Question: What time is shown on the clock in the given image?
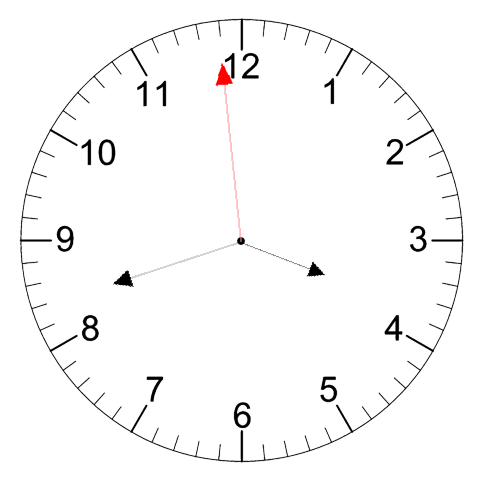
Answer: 03:41:59